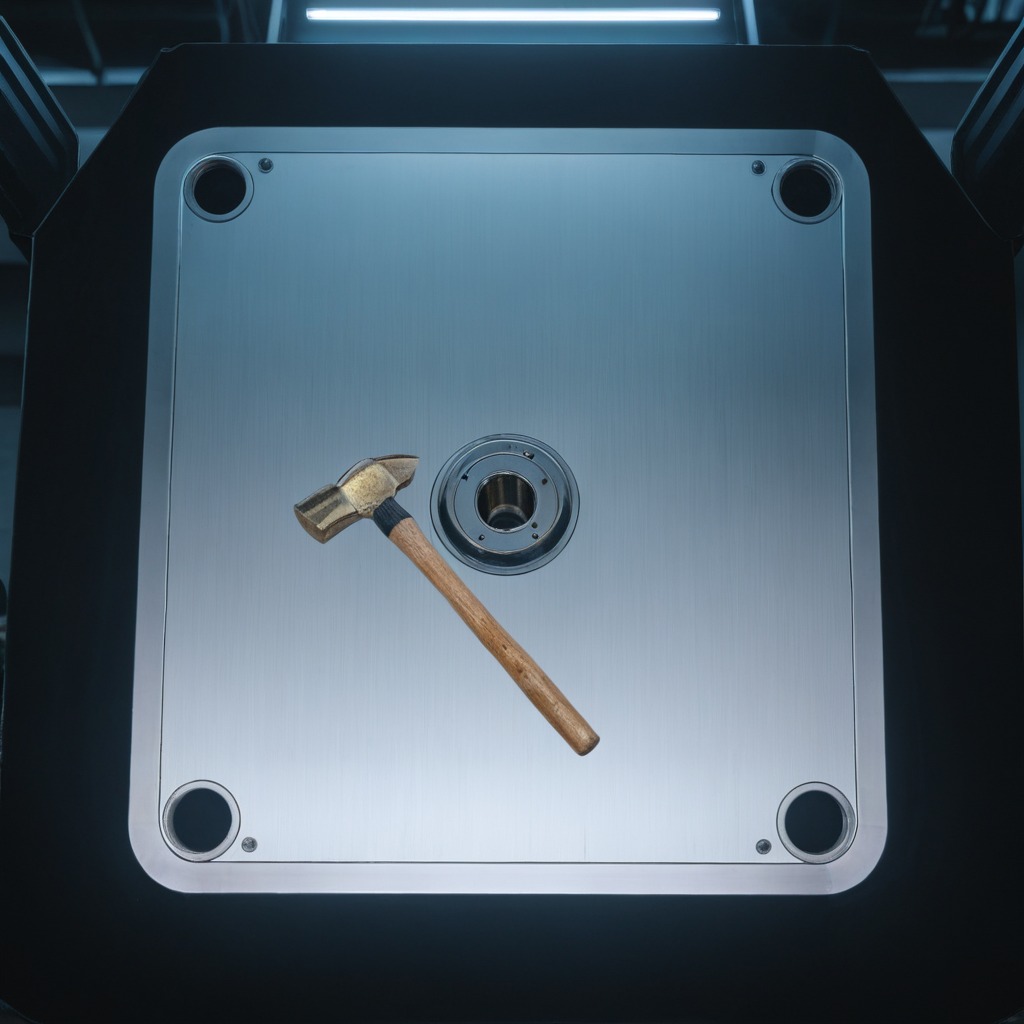
A hammer is lying on the metal table.